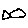
Label: fish